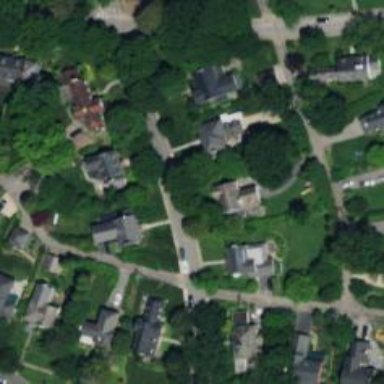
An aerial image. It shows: Charming neighbourhood.